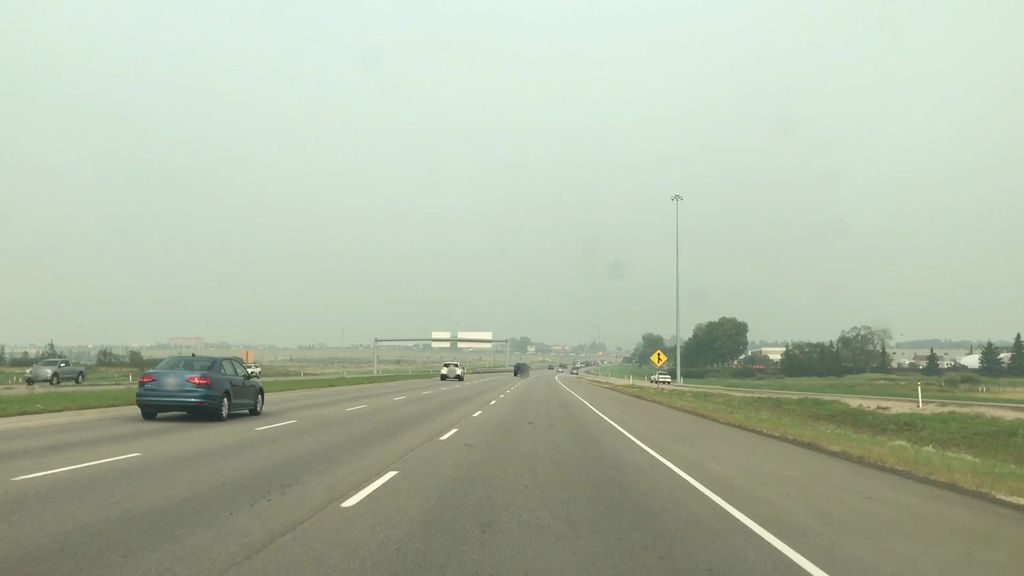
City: edmonton